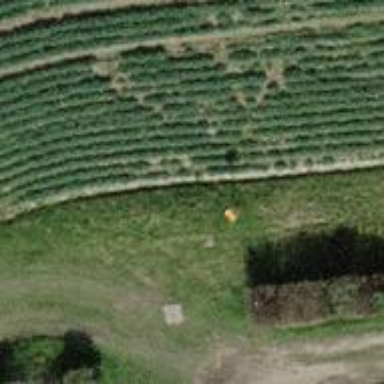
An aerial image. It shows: Pole supporting roof covering pipeline marker.